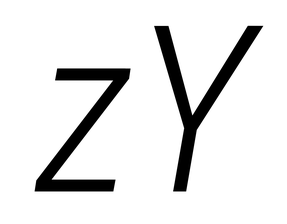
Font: Roboto-Italic_Condensed_Light_Italic